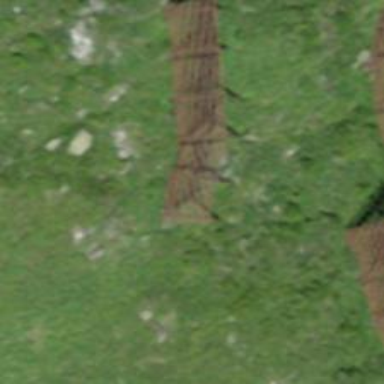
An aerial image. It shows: Snow fence that is man-made.